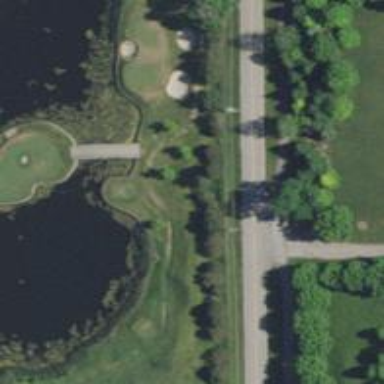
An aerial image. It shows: Path for both road and golf.